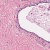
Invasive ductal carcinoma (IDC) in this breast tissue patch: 0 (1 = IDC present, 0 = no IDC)